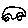
Label: car